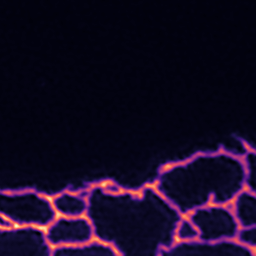
Label: Super-resolution ER image